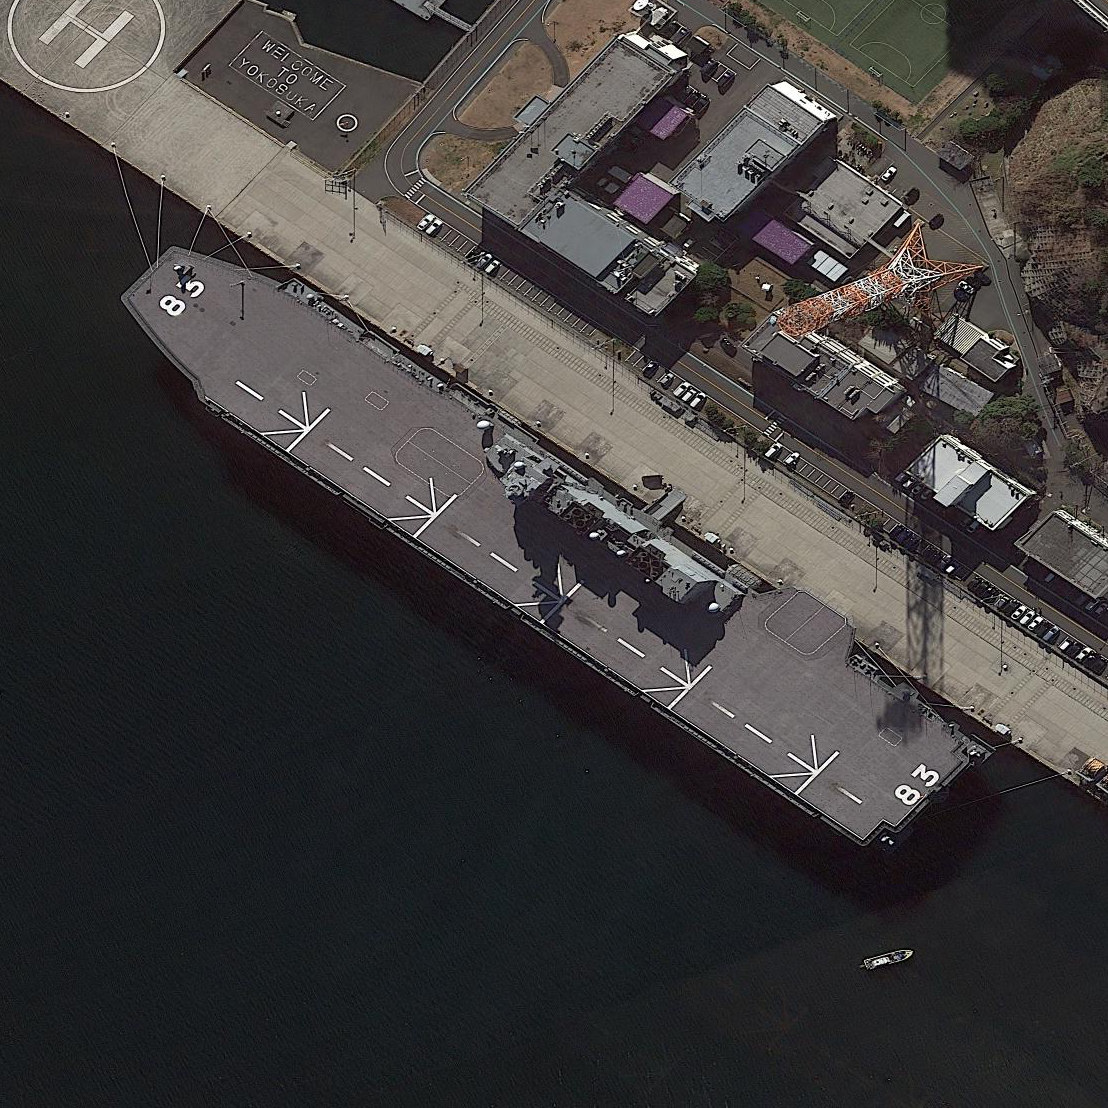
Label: Lzumo-class_helicopter_destroyer